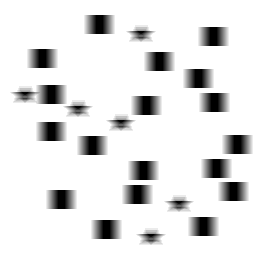
Squares: 18
Triangles: 0
Stars: 6
Total shapes: 24